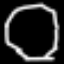
Label: octagon